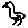
Label: bird